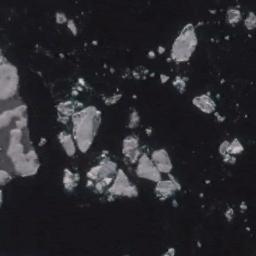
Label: sea_ice